Question: What are the options given?
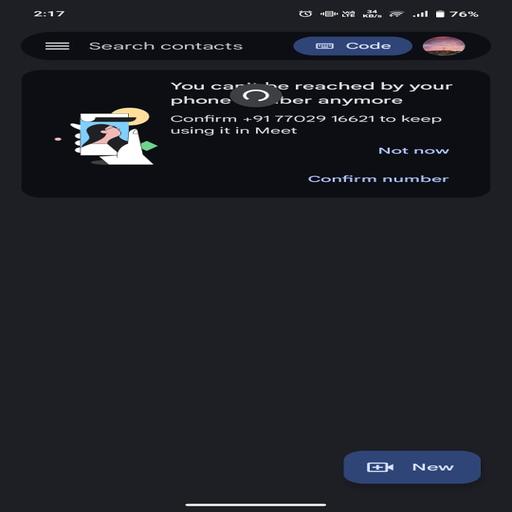
Answer: Not now, Confirm number